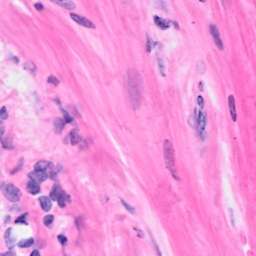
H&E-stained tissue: Breast